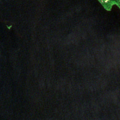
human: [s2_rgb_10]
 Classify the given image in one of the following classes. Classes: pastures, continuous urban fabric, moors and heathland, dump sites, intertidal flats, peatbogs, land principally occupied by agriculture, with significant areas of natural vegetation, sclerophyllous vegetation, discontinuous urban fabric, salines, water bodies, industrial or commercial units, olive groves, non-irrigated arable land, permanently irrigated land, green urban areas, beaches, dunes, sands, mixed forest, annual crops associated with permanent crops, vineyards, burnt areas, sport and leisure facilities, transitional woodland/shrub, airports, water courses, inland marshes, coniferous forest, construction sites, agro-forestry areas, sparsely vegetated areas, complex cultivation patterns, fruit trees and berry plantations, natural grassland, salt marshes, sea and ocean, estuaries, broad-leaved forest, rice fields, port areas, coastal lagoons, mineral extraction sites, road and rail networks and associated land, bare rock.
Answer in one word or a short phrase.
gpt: mixed forest, water bodies